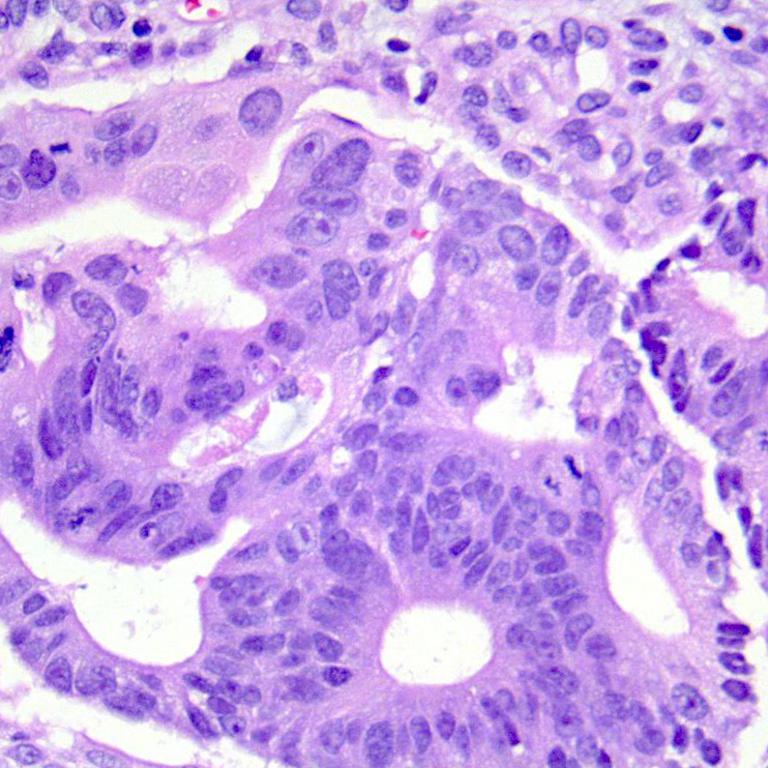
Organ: colon
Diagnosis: adenocarcinomas